Question: I made this windows phone user control:

'''
<Grid x:Name="LayoutRoot" Height="75" Width="353">
<Image Height="50" HorizontalAlignment="Left" Margin="12,12,0,0" Name="img" Stretch="Fill" VerticalAlignment="Top" Width="50" />
<TextBlock Height="50" HorizontalAlignment="Left" Margin="77,12,0,0" Name="txt" Text="TextBlock" VerticalAlignment="Top" Width="215" FontSize="32" />
<CheckBox Content="CheckBox" Height="68" HorizontalAlignment="Right" Margin="0,3,10,0" Name="cb" VerticalAlignment="Top" Width="50" />
</Grid>
'''
And I call it like that in one of my pages
XAML.CS:
'''
myListBox mls = new myListBox();
String[,] ls = { { "Text1", "/image/image1.png" }, { "Tex2", "/image/image2.png" } };
for (int i = 0; i < 2; i++)
{
mls.txt.Text = ls[i, 0];
mls.img.Source = url(ls[i, 1]);
}
public ImageSource url (string path)
{
Uri uri = new Uri(path, UriKind.Absolute);
ImageSource imgSource = new BitmapImage(uri);
return imgSource;
}
'''
My problems are:
1) If I run this like that it take to the code below but if i change to 'i<1' it working fine (but not exactly what i expect look problem 2)
'''
// Code to execute on Unhandled Exceptions
private void Application_UnhandledException(object sender, ApplicationUnhandledExceptionEventArgs e)
{
if (System.Diagnostics.Debugger.IsAttached)
{
// An unhandled exception has occurred; break into the debugger
System.Diagnostics.Debugger.Break();
}
}
'''
2) With this code I set text and image but it not placing the image, only the text.
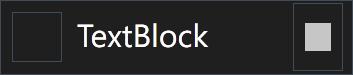
Answer: I have a similar working code and I have used as ' and not .
And one more thing. Make sure the under the properties of the image which you're using is set to or anything else.
Hopefully it'll work.